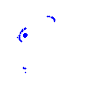
Particle: kaon